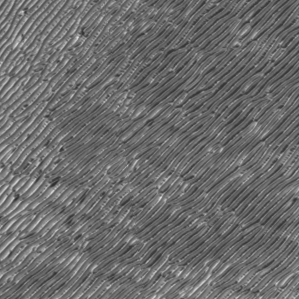
Label: frost